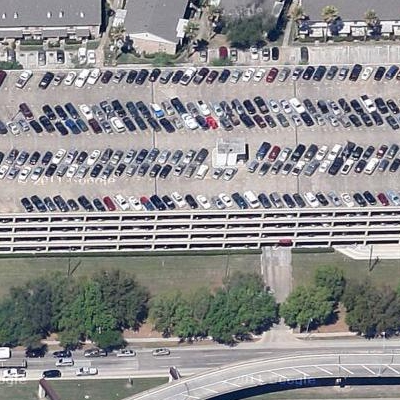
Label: gParking